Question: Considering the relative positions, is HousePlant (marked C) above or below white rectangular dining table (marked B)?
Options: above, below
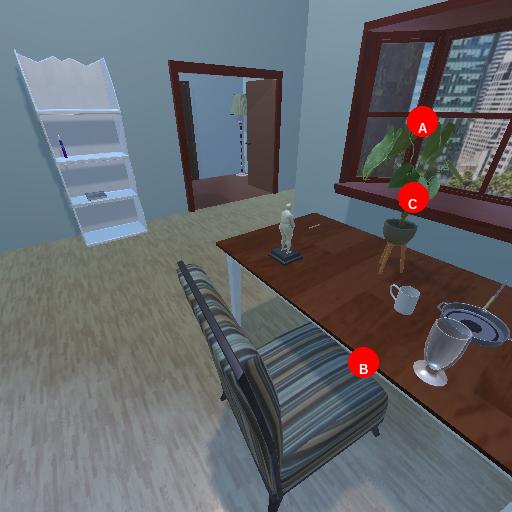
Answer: above